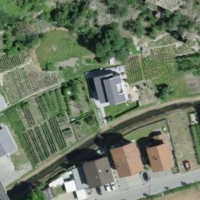
EUNIS habitat code: 55
Species observed at this site:
Vincetoxicum hirundinaria